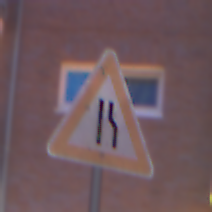
Verkehrszeichen: EinseitigVerengteFahrbahnRechts
Umgebung: Outdoor, Urban
Tageszeit: Night
Wetter: PartlyCloudy
Licht: Artificial
Jahreszeit: NotSpecified
Kontrast: HighContrast